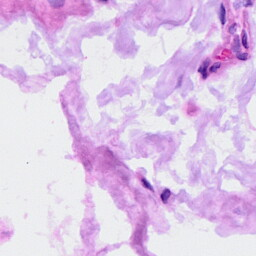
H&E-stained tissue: Ovarian